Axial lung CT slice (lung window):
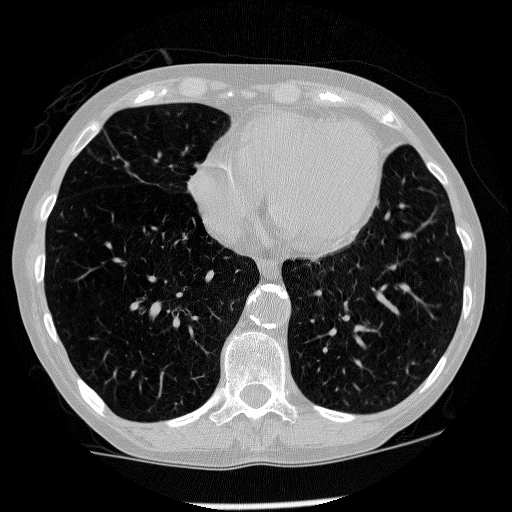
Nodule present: no